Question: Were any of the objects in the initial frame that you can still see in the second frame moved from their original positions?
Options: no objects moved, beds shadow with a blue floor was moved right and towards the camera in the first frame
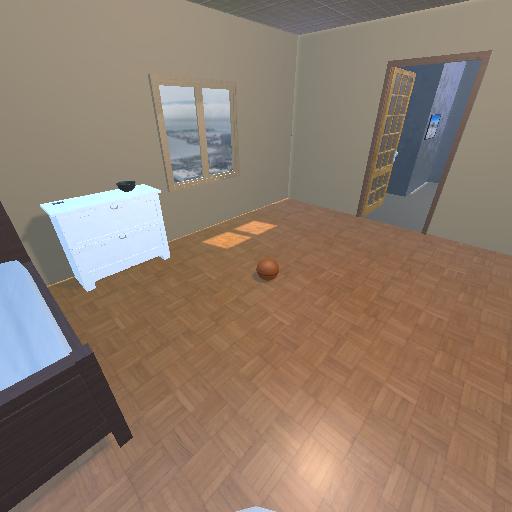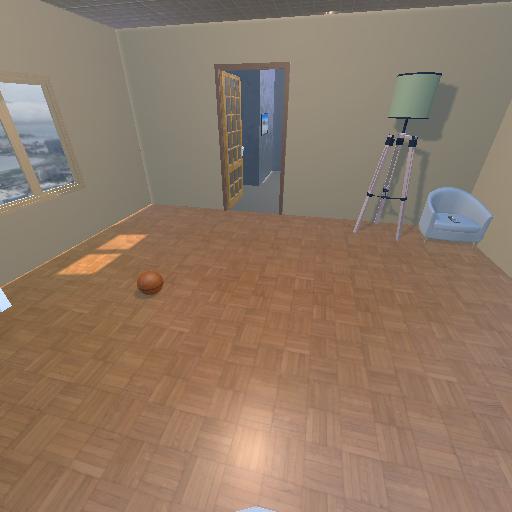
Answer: no objects moved